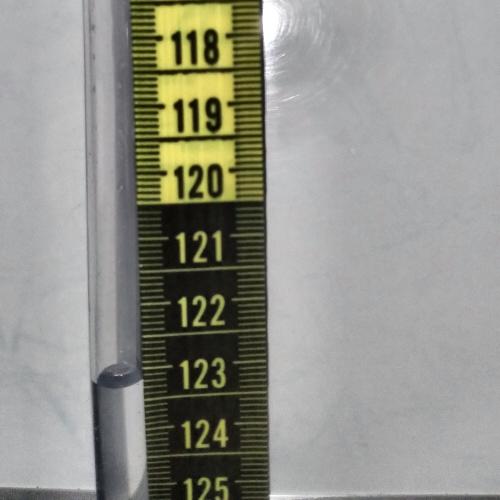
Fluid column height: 123.2 cm